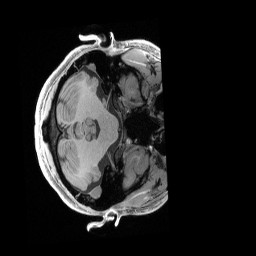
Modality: T1w
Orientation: axial
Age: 27
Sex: male
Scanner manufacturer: siemens
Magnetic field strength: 3 T
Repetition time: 2.4 s
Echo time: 0.00228 s